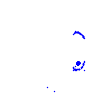
Particle: pion